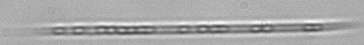
Label: Rhizosolenia